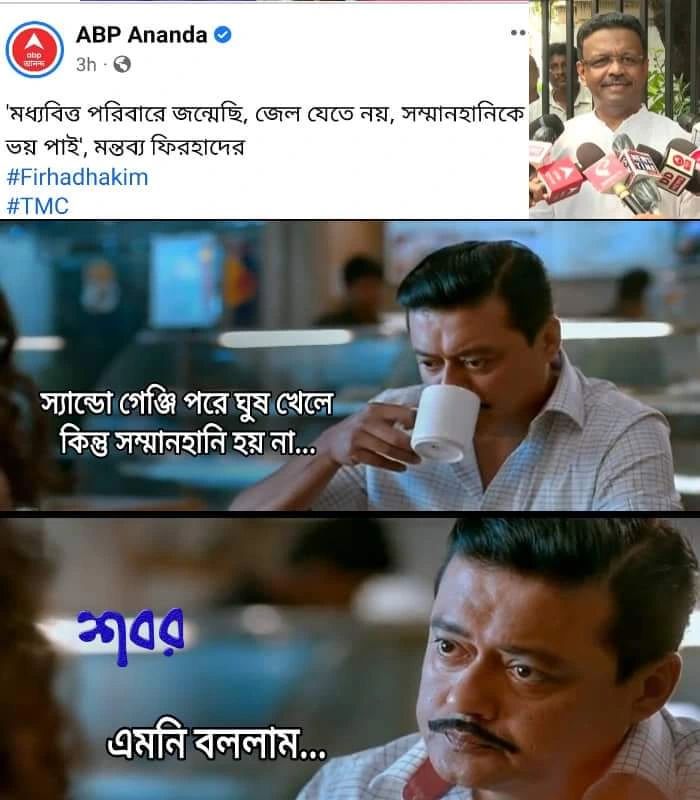
Text: মধ্যবিত্ত পরিবারে জন্মেছি, জেল যেতে নয়, সম্মানহানিকে ভয় পাই', মন্তব্য ফিরহাদের স্যান্ডো গেঞ্জি পরে ঘুষ খেলে কিন্তু সম্মানহানি হয় না... এমনি বললাম...
Label: Hate
Hate category: Political
Targeted group: Organization